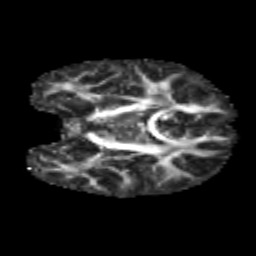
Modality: FA
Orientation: coronal
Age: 10
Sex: male
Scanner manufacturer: siemens
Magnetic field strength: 3 T
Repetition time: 3.8 s
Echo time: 0.07 s